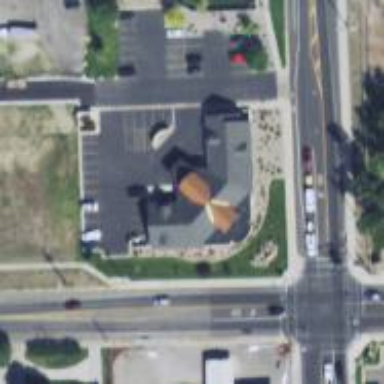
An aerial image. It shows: Healthcare clinic.